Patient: sex M, age 70
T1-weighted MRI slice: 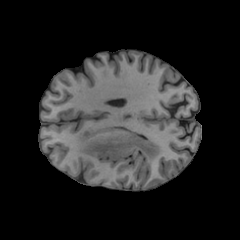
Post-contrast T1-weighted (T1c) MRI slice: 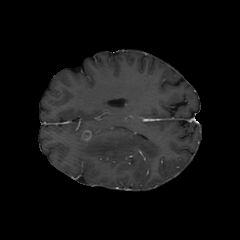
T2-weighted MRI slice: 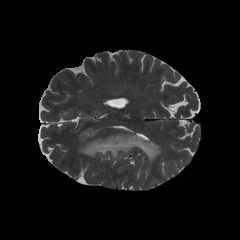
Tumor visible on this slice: yes
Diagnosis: Glioblastoma, IDH-wildtype
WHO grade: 4